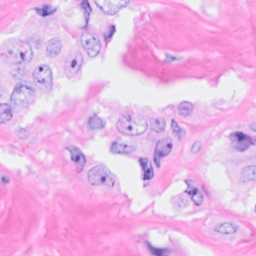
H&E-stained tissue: Breast